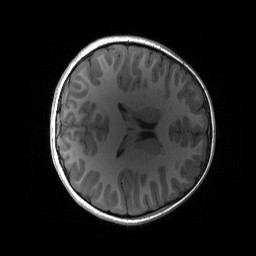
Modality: T1w
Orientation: axial
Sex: female
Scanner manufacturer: siemens
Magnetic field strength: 3 T
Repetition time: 1.9 s
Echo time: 0.00243 s